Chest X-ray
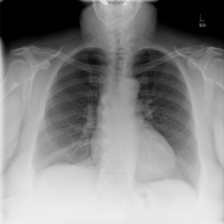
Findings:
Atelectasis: negative
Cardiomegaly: negative
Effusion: negative
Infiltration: negative
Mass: negative
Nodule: negative
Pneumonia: negative
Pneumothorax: negative
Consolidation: negative
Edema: negative
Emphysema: negative
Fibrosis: negative
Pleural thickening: negative
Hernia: negative